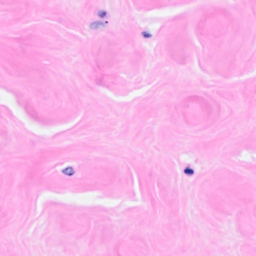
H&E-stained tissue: Breast